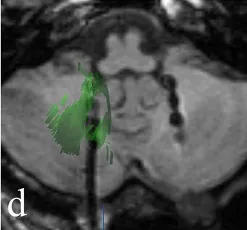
(d, e) Axial and sagittal diffusion tensor imaging shows the dentatorubrothalamic tract and the relationship between the dentatorubrothalamic tract and stimulation lead in the DN.
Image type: radiology (mri)